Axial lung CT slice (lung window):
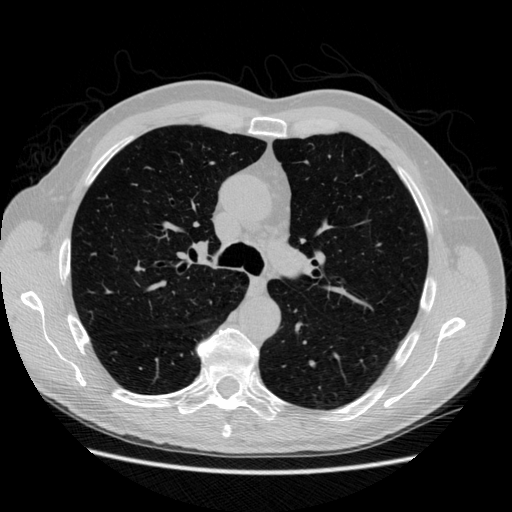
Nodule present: no